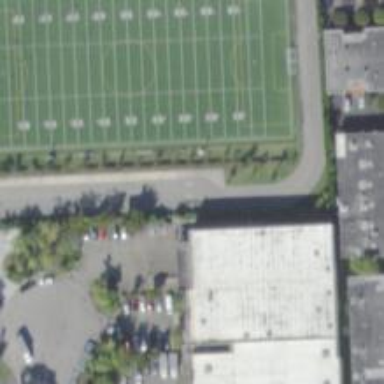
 suitable for American football and soccer."